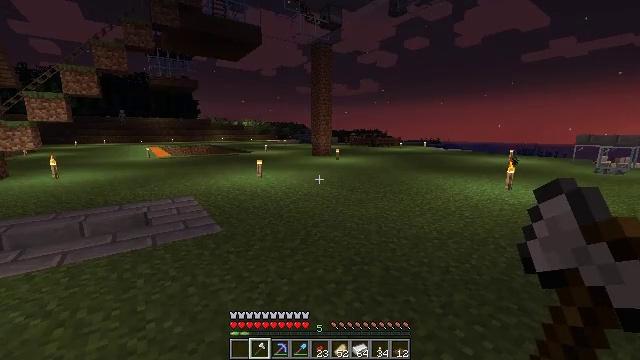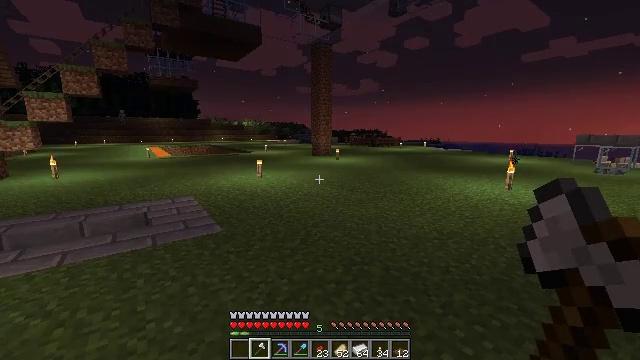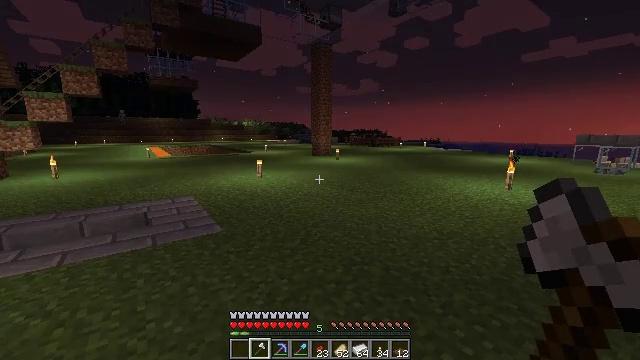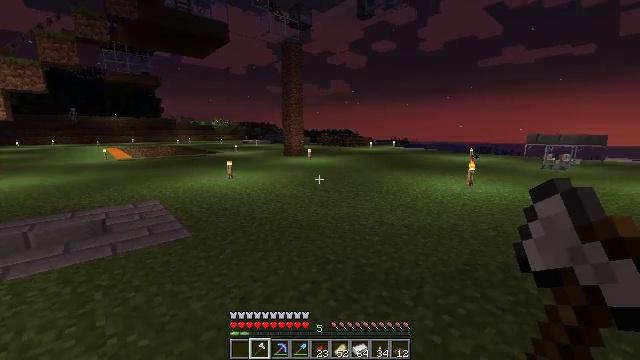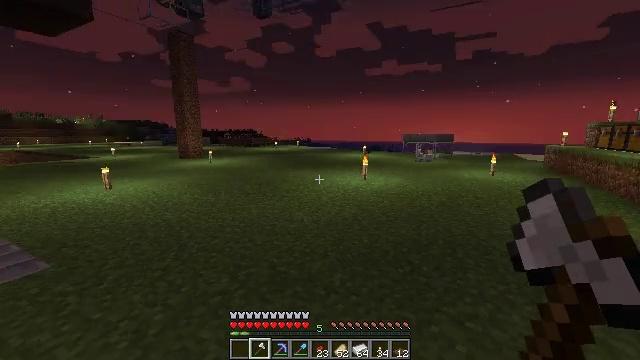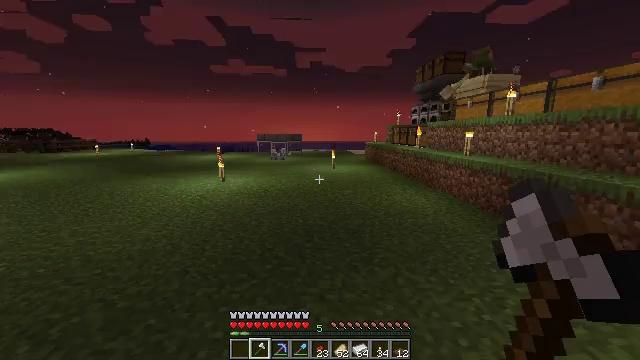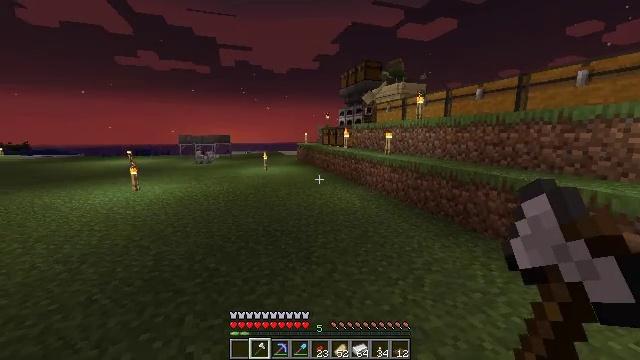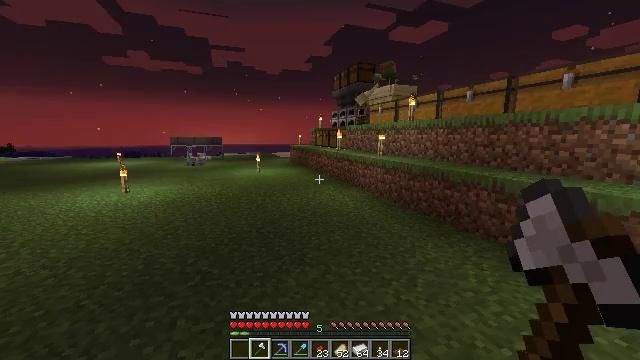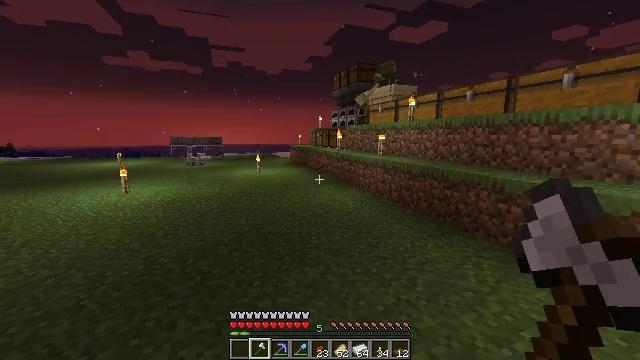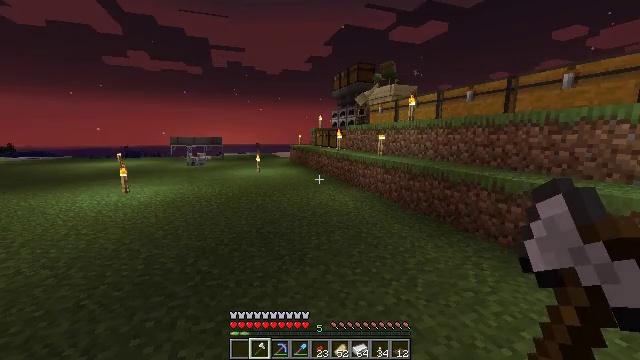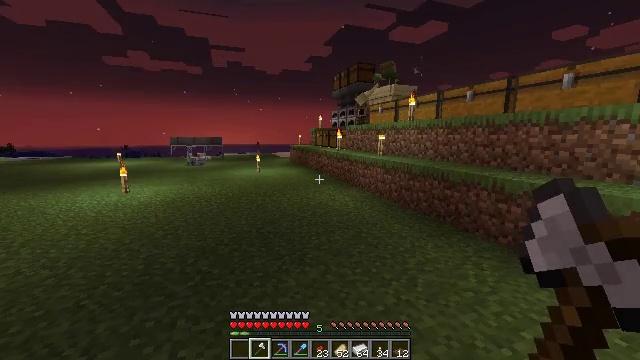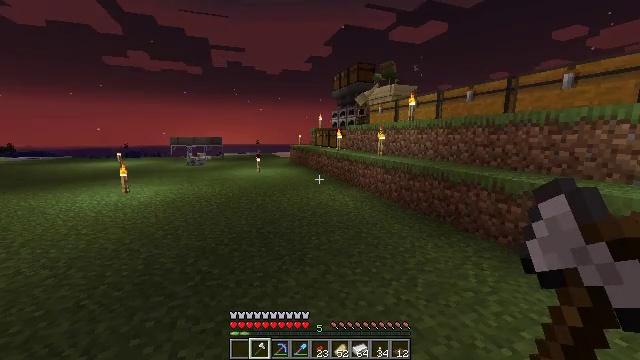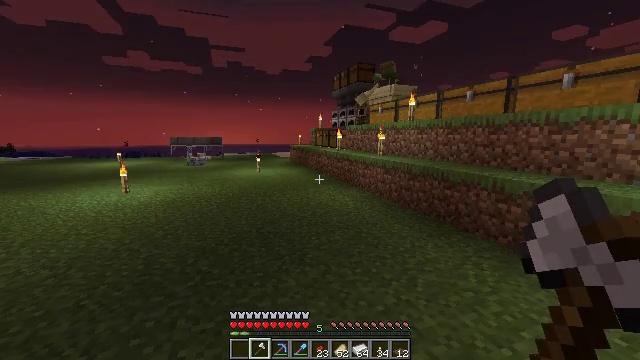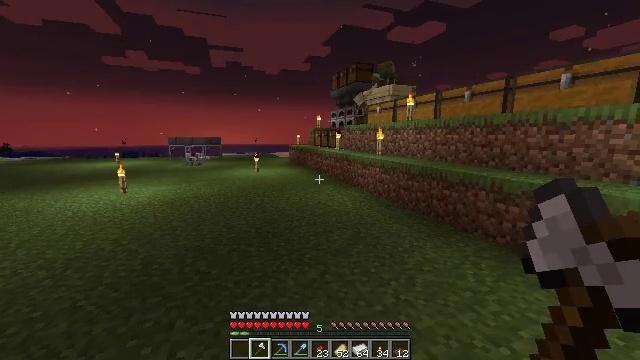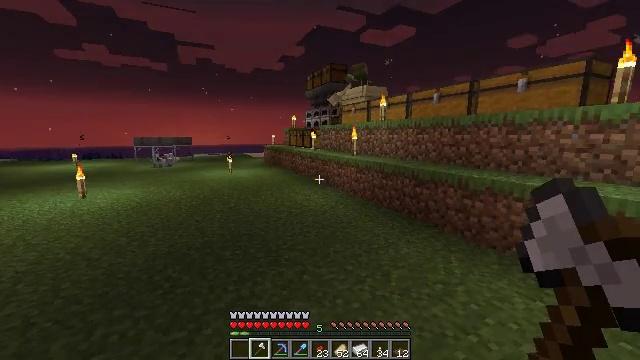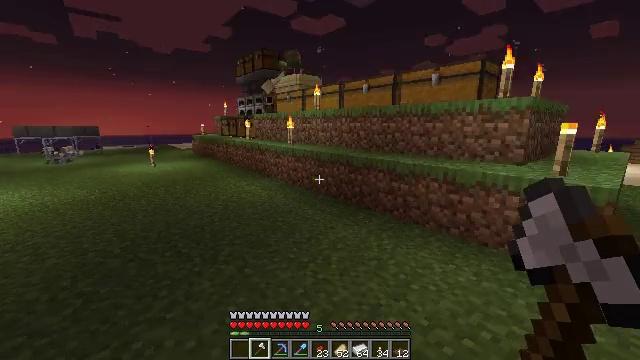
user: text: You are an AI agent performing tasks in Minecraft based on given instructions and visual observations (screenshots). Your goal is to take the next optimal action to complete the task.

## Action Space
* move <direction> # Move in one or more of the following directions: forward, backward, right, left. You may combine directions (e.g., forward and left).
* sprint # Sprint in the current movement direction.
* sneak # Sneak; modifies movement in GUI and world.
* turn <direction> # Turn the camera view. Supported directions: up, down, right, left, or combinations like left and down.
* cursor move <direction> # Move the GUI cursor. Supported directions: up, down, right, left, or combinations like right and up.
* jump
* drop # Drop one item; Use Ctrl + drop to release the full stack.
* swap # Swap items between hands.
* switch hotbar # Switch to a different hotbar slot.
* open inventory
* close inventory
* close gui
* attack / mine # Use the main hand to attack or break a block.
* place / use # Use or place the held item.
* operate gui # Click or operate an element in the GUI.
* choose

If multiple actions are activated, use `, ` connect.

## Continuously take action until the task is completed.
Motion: motion action
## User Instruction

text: Attack the spruce trapdoor to gather it.
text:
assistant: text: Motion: no_op
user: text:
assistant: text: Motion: no_op
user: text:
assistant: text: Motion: turn right
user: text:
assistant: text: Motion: turn right
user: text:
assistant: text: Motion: turn right
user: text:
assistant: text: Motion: turn right
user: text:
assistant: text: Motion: turn right
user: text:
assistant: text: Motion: no_op
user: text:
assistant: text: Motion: no_op
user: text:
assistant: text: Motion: no_op
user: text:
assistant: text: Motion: no_op
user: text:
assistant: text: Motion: no_op
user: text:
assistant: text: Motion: no_op
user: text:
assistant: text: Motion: turn right
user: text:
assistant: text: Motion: turn right and down
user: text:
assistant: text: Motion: move forward, turn right and down
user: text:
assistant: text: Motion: move forward, turn right and down
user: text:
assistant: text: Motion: move forward, turn right and down
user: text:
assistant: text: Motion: move forward, turn right
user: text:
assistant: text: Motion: move forward
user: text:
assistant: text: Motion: move forward
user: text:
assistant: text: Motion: move forward
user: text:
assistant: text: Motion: move forward
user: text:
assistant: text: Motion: move forward
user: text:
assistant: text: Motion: move forward, turn right and down
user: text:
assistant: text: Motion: move forward, turn right
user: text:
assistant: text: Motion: move forward, turn right and down
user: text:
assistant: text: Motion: move forward, turn right and down
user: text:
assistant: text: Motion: move forward, turn right
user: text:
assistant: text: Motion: no_op